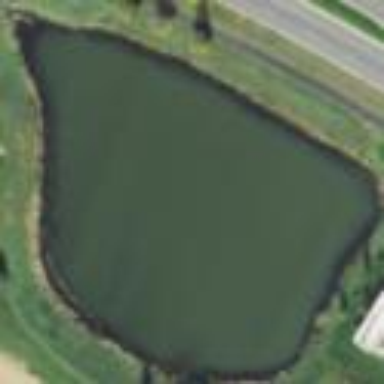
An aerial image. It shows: Serene pond surrounded by nature.